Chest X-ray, PA view. Patient: 52 years old, sex F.
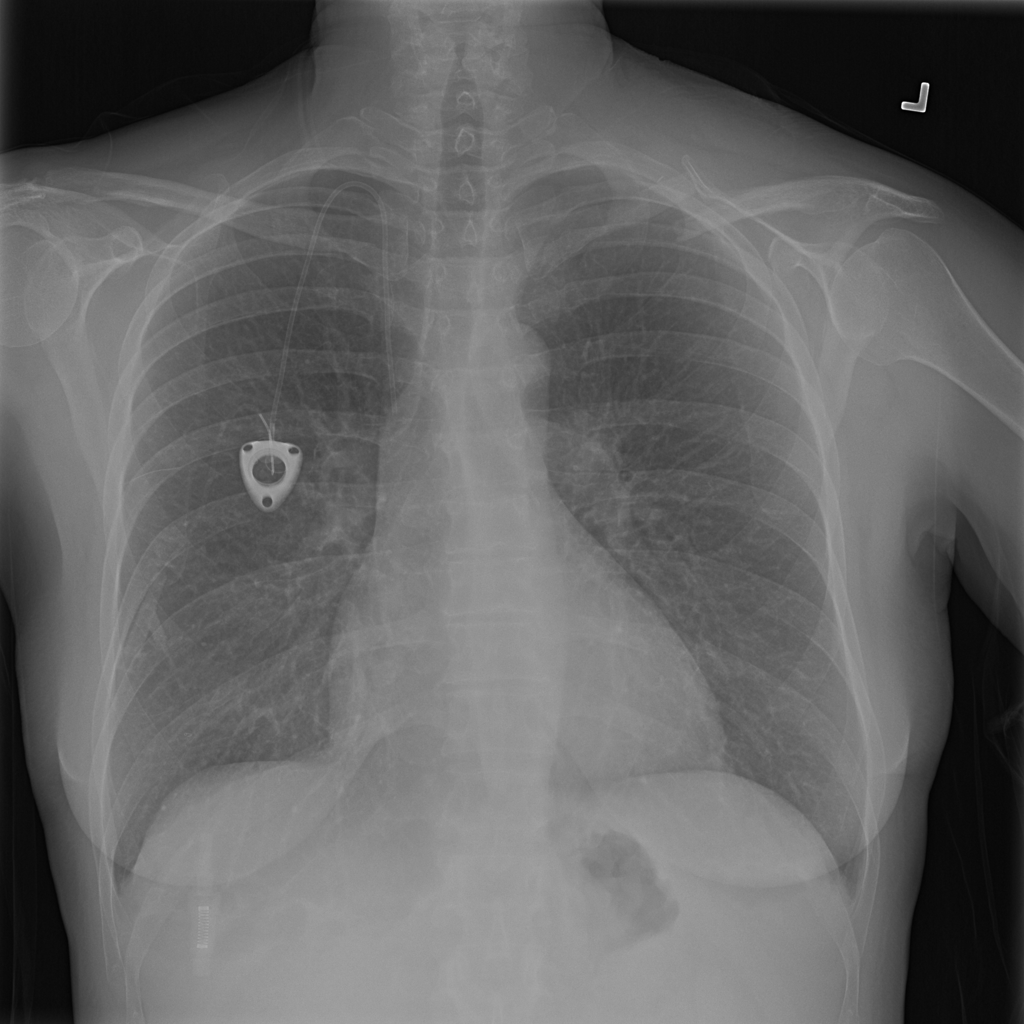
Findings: Effusion